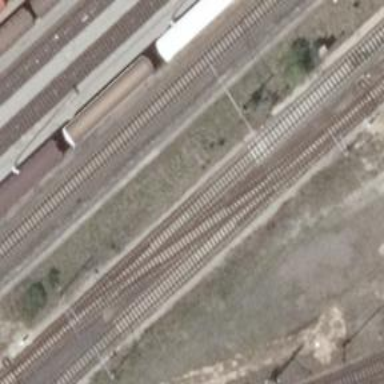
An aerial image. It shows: Rail yard with electrified contact lines for the trains.